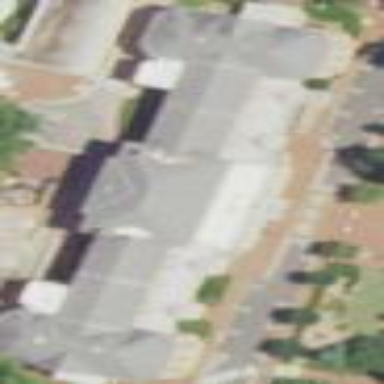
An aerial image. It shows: University building used for commercial purposes.